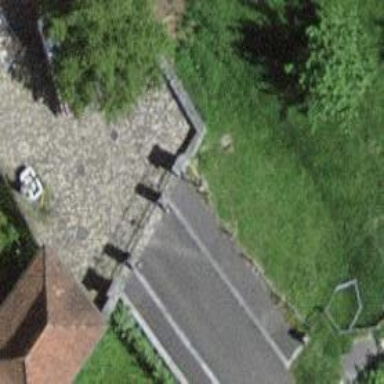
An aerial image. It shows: Gate.